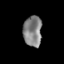
Tissue: skin
Cell type: Epithelial cells
Senescence score: 0.2756
Nuclear area (px): 555
Mean DAPI intensity: 131.569